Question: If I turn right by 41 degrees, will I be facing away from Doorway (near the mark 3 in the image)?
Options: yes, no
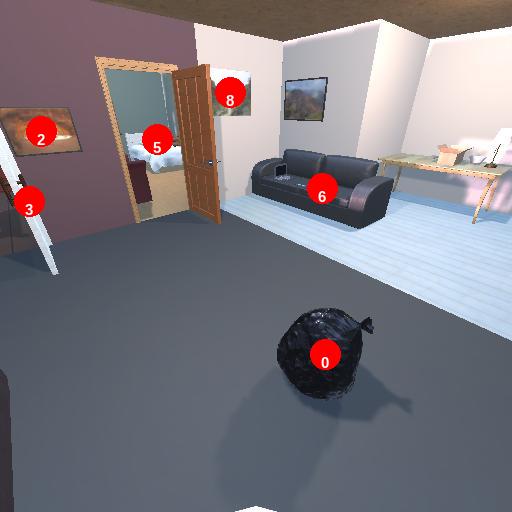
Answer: yes